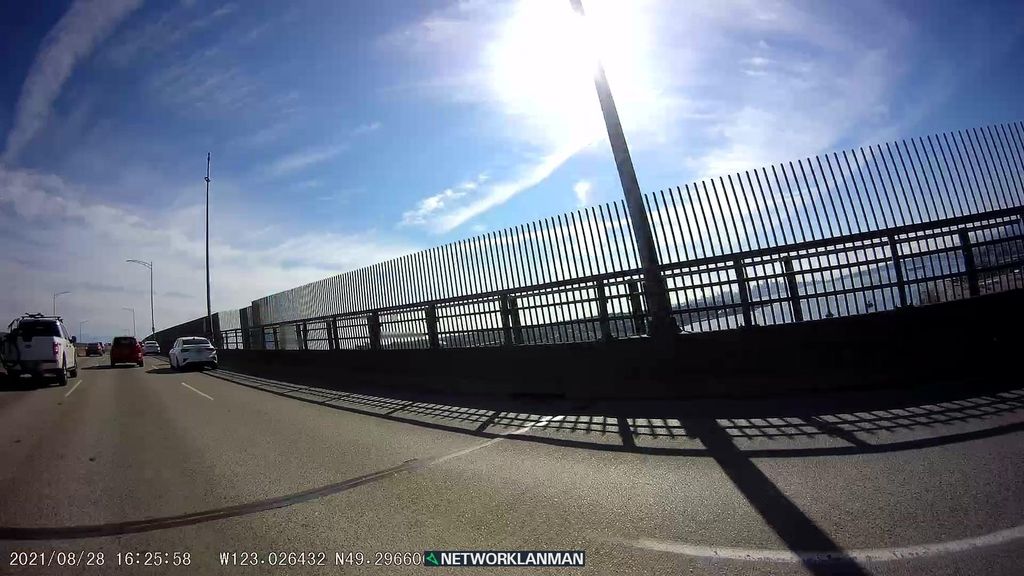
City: vancouver